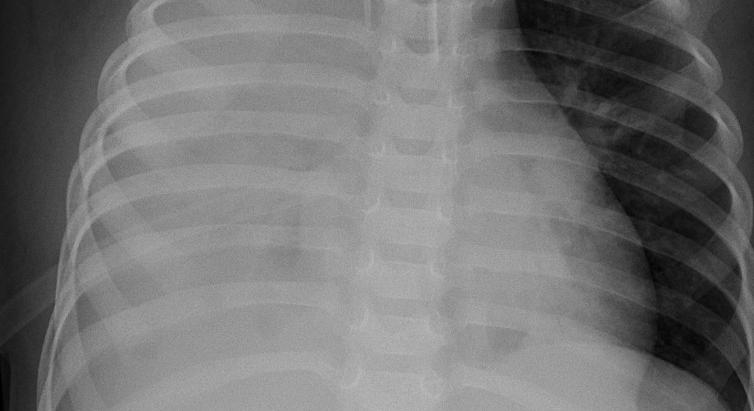
Diagnosis: PNEUMONIA